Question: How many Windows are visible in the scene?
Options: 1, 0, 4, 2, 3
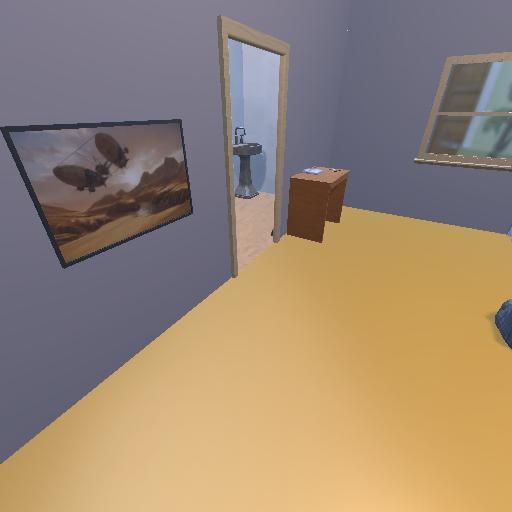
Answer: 1